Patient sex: M
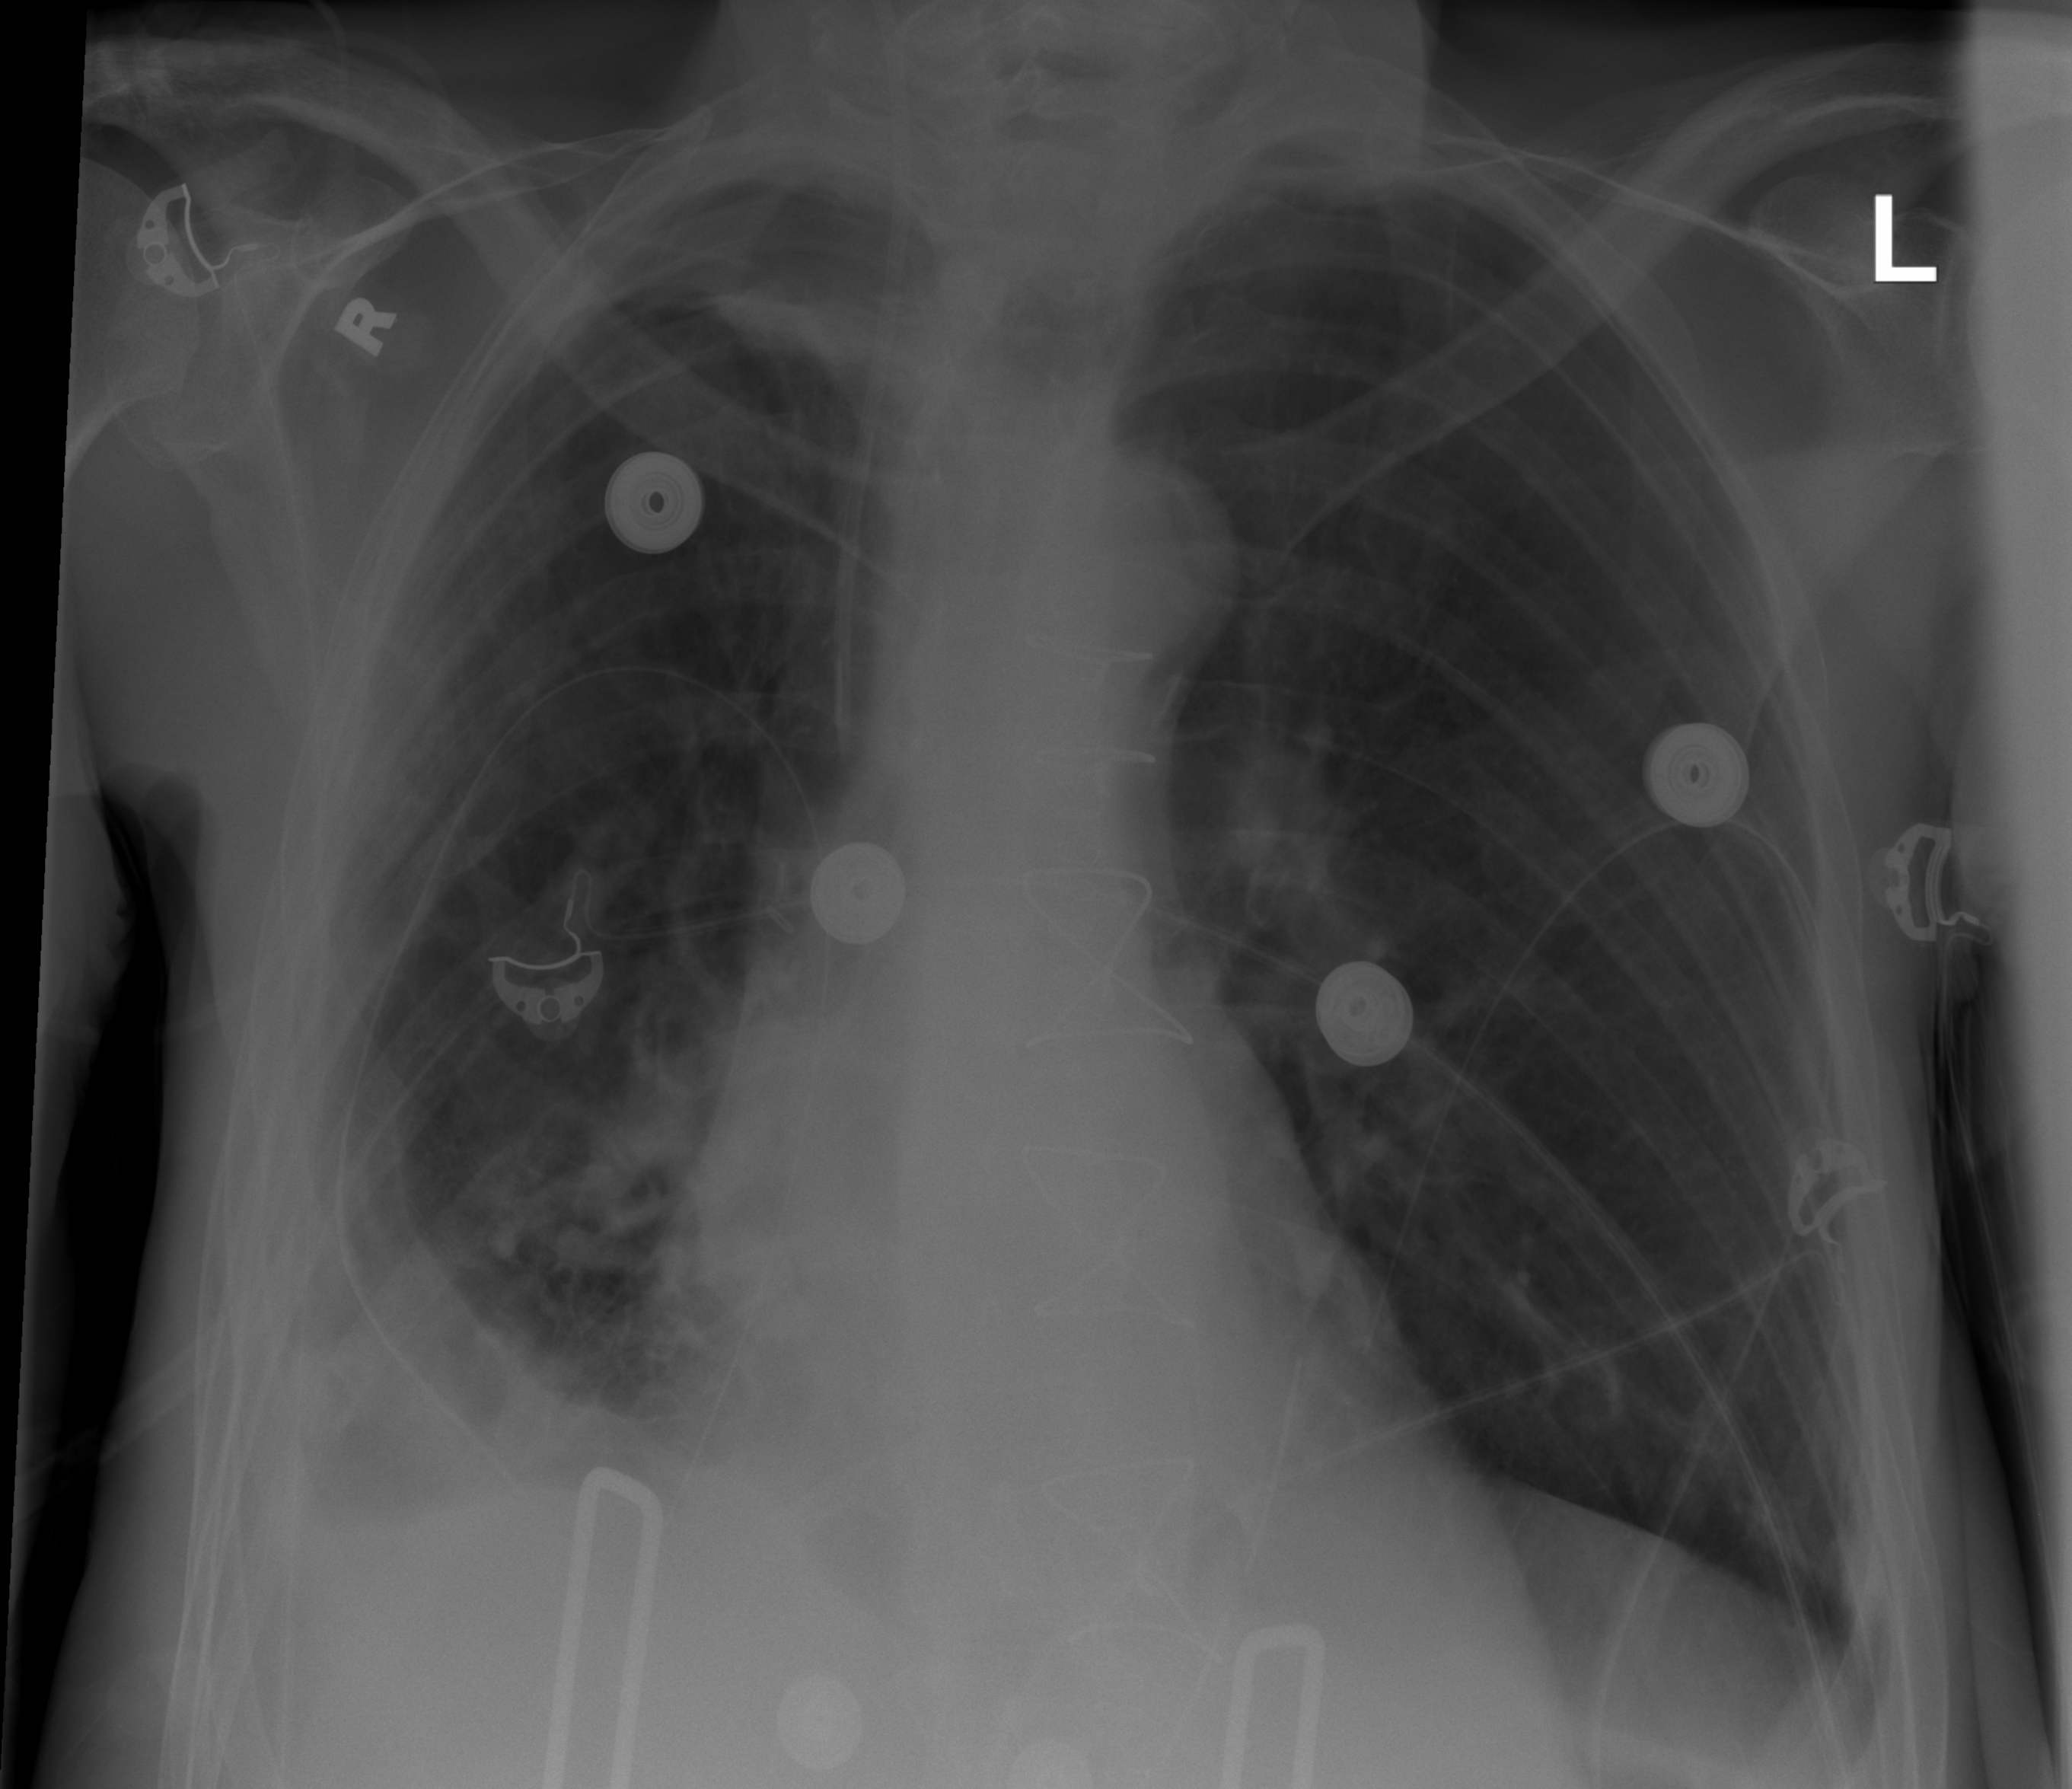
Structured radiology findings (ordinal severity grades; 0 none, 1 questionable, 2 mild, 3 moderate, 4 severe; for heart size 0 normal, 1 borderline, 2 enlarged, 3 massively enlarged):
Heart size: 0
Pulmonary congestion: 0
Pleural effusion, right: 2
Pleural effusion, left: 0
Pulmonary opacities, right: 2
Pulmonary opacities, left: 0
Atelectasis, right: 2
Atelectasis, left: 0